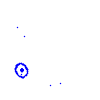
Particle: proton